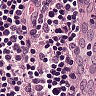
Metastatic tissue present: no